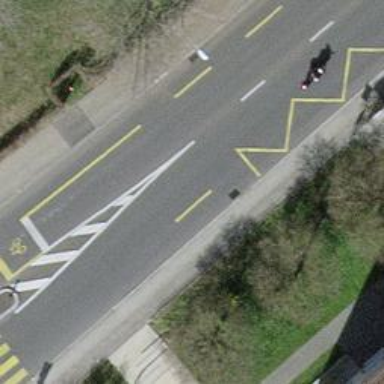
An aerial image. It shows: Secondary road with designated cycle lane.